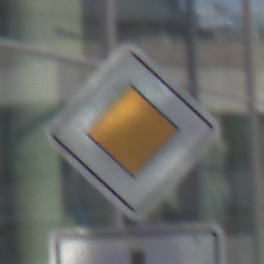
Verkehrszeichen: Vorfahrtsstrasse
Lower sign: VerlaufVorfahrtsstrasse5
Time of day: MorningAfternoon
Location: Outdoor (Urban)
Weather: PartlyCloudy
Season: NotSpecified
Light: Natural